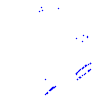
Particle: kaon